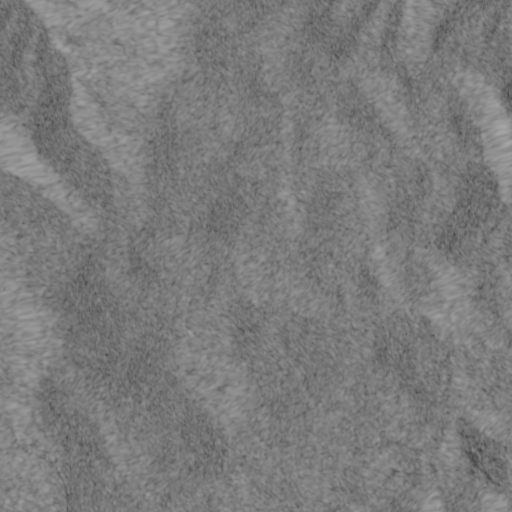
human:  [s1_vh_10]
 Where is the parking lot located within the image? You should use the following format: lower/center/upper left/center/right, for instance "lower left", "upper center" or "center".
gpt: The parking lot is located in the lower right of the image.
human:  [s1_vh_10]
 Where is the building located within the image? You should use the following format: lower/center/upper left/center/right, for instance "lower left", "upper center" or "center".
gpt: The building is located in the lower right of the image.
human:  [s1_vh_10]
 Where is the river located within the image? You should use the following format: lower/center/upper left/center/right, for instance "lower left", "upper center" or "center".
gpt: The river is located in the upper left of the image.
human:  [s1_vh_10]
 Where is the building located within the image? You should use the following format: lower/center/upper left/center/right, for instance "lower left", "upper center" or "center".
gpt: The building is located in the lower right of the image.
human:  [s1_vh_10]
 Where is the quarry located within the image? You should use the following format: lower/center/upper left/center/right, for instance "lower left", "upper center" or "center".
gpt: There is no quarry in the image.

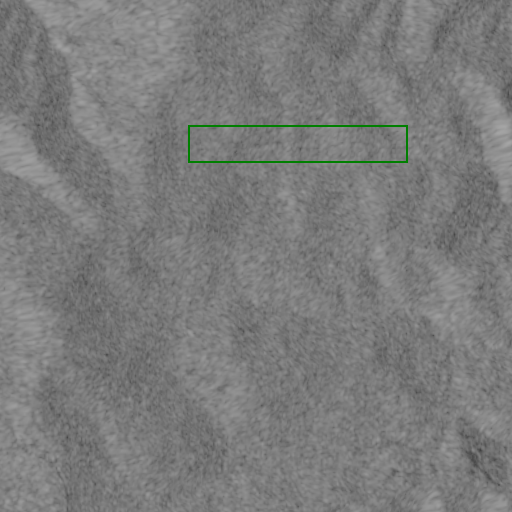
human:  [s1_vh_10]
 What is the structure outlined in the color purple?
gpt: There is no purple outline.
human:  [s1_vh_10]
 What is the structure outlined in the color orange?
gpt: There is no structure outlined in orange.